Chest X-ray:
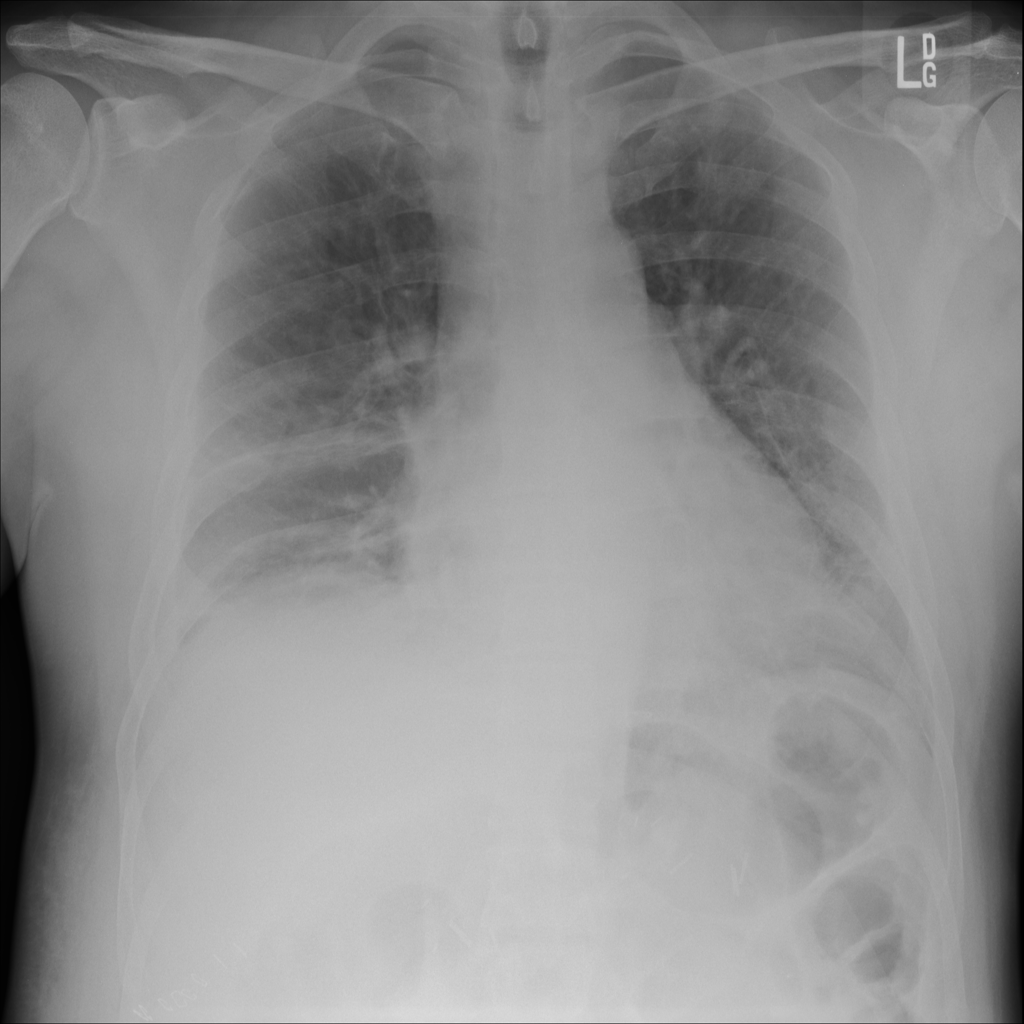
Findings: Pneumothorax, Effusion, Consolidation
No abnormal finding: no